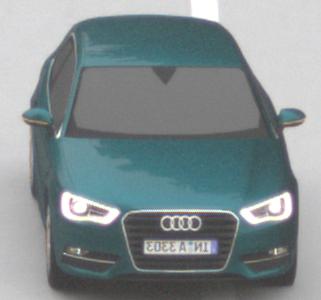
Make: Audi
Model: A3 1.2 TFSI
Detailed model: A3 (8V)
Model produced from: 2013/02
Model produced until: 2014/05
Doors: 3
Color: blue
Road condition: dry road
Daytime: midday
Contrast: low contrast